Question:
here i have problem that in seekbar thumb is not on seekbar, how to solve this problem
'''
<SeekBar
android:id="@+id/seekBar"
android:layout_width="100dp"
android:layout_height="wrap_content"
android:layout_centerVertical="true"
android:layout_toRightOf="@+id/playbutton"
android:progressDrawable="@drawable/styled_progress"
android:thumb="@drawable/seekdot"
android:layout_marginTop="3dp"
android:max="300"
android:maxHeight="50dp"
android:paddingLeft="10dp"
android:paddingRight="10dp"
android:progress="0"
/>
'''
while styled progressxml
'''
<?xml version="1.0" encoding="UTF-8"?>
'''
'''
<item
android:id="@+android:id/SecondaryProgress"
android:drawable="@drawable/seekbar_empty"/>
<item
android:id="@+android:id/progress"
android:drawable="@drawable/seekbar_full"/>
'''
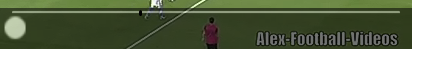
Answer: Set minHeight and maxHeight same as the height of seekbar. eg
'''
<SeekBar
android:id="@+id/seekBar"
android:layout_width="100dp"
android:layout_height="wrap_content"
android:layout_centerVertical="true"
android:layout_toRightOf="@+id/playbutton"
android:progressDrawable="@drawable/styled_progress"
android:thumb="@drawable/seekdot"
android:layout_marginTop="3dp"
android:max="300"
android:maxHeight="50dp"
android:paddingLeft="10dp"
android:paddingRight="10dp"
android:progress="0"
android:minHeight="11dip"
android:maxHeight="11dip"
/>
'''